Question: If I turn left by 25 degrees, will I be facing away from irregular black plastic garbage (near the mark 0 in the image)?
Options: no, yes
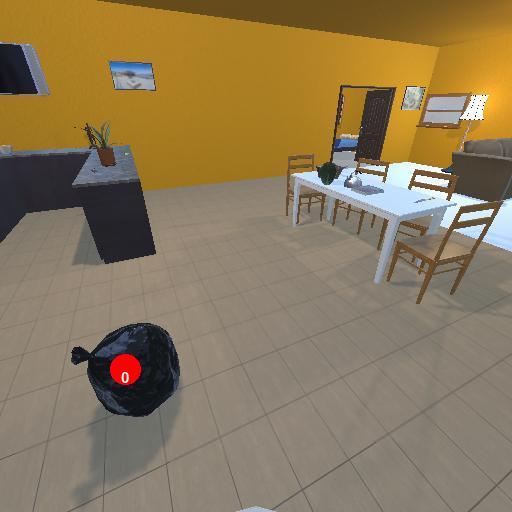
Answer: no